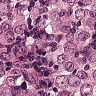
Metastatic tissue present: yes